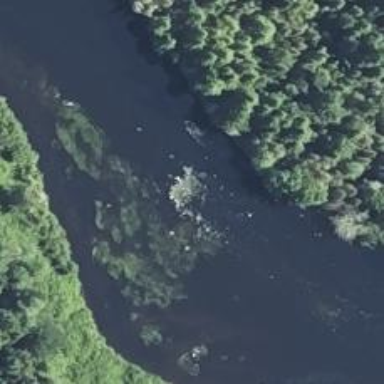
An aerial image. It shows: Rapids in the waterway.